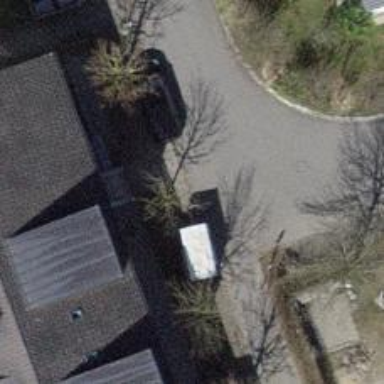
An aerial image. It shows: Residential road with opposite cycleway.